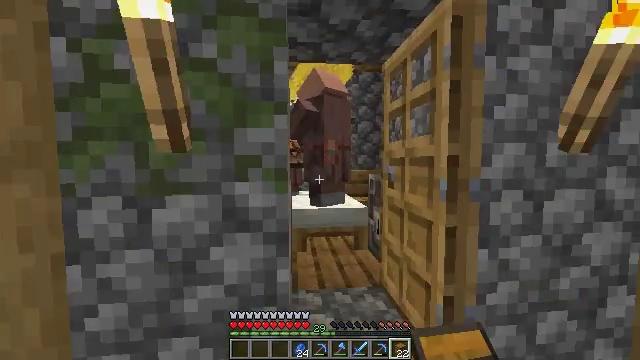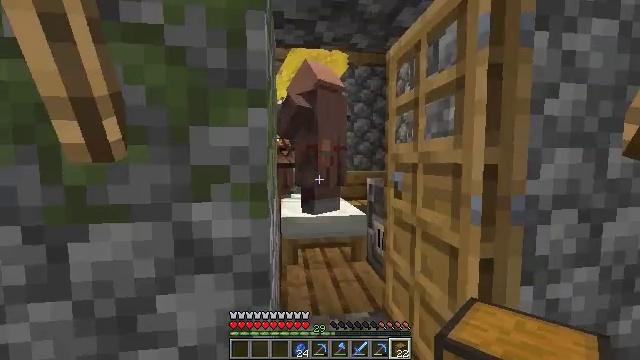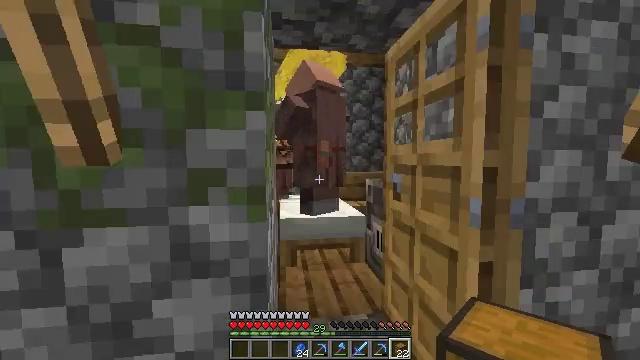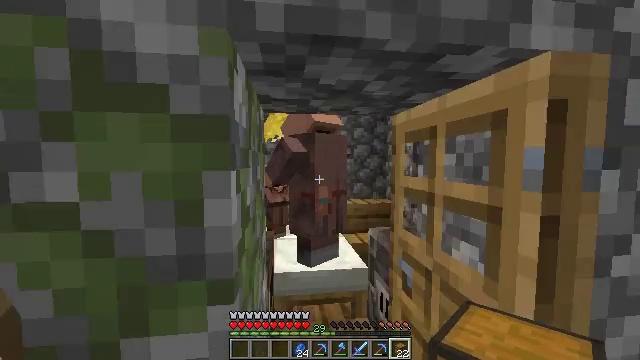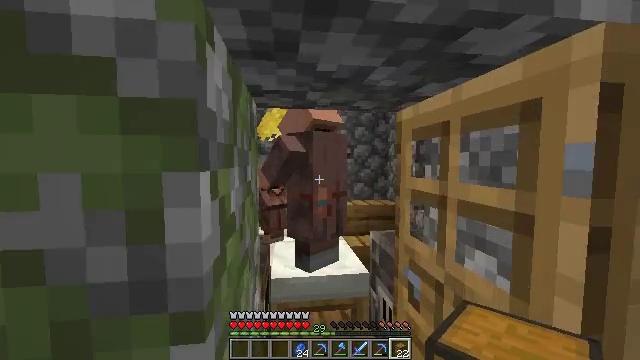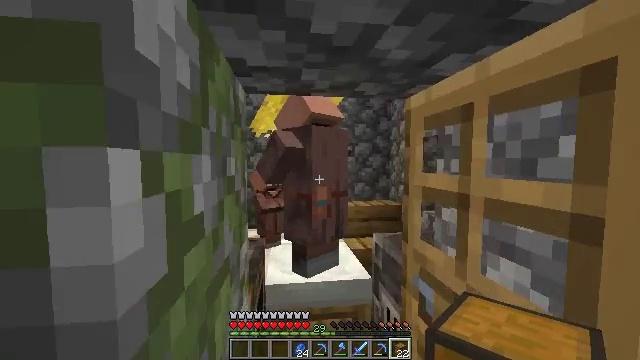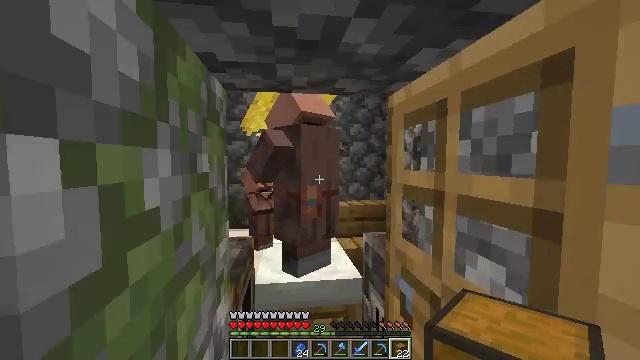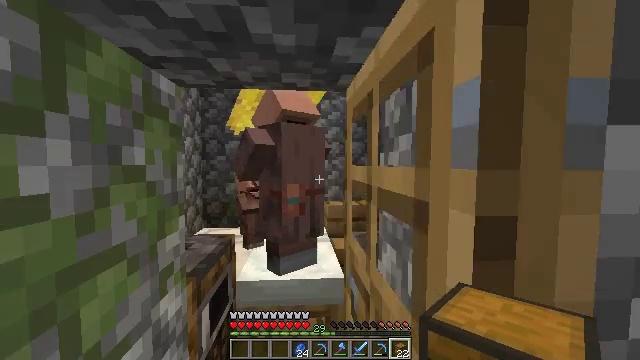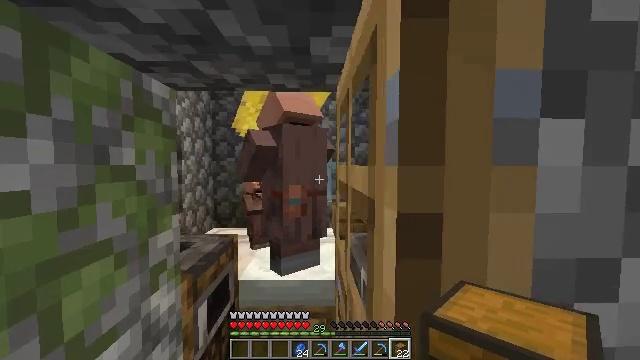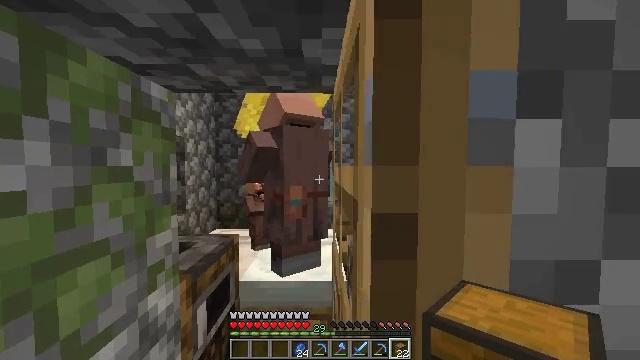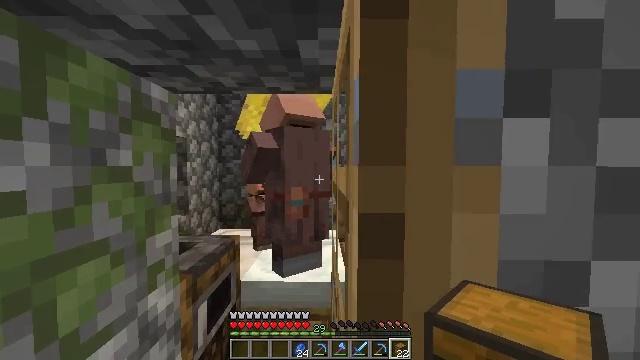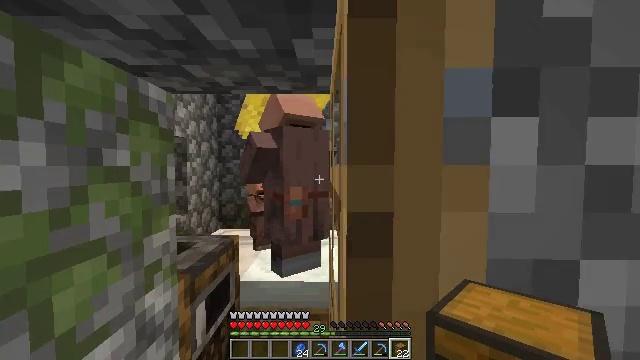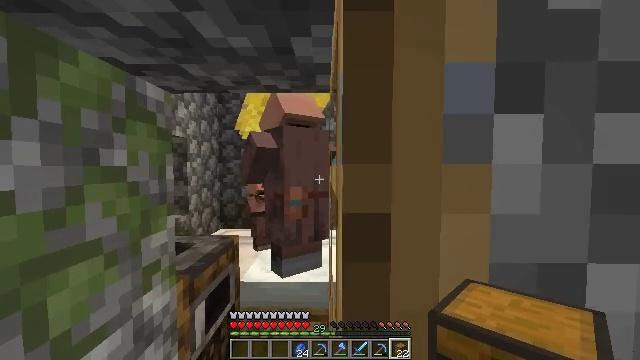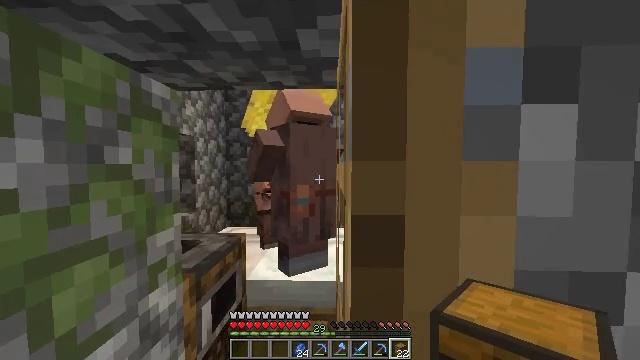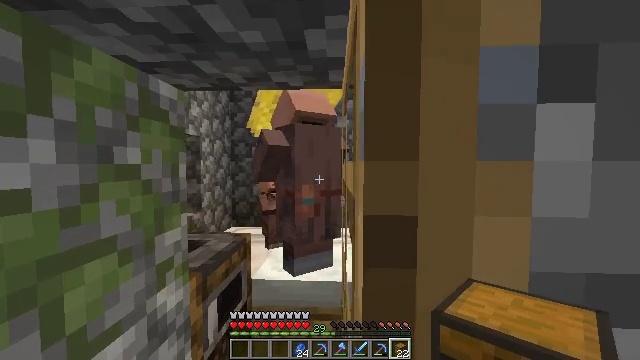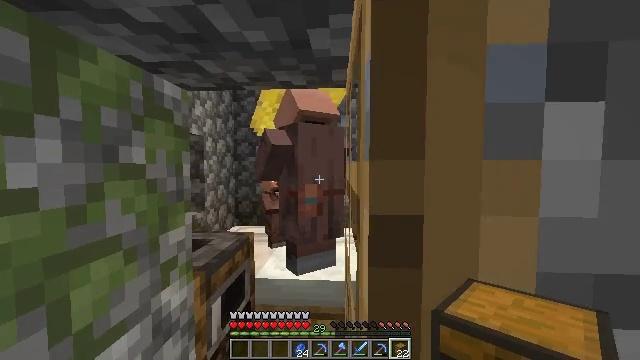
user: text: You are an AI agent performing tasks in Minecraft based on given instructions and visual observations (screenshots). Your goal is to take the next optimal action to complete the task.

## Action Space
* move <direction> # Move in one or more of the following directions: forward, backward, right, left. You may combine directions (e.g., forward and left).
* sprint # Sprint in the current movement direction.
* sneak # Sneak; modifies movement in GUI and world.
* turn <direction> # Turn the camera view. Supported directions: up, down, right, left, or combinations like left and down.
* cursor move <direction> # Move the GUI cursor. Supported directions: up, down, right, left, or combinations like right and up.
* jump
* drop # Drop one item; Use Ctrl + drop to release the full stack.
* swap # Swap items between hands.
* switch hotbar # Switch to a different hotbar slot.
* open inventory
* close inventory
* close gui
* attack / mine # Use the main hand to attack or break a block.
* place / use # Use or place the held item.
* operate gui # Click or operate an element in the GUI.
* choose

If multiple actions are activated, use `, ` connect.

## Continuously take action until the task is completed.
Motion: motion action
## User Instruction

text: Open a crafting table to craft an apple.
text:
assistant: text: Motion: move forward, turn right
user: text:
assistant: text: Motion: move forward
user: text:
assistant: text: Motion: move forward
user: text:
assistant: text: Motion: move forward
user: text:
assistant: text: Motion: move forward and move right
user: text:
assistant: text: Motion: move right
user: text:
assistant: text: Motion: move right, turn left
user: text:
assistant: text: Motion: turn left
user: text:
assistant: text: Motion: turn left
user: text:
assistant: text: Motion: no_op
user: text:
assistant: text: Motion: no_op
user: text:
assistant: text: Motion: move forward
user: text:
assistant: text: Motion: move forward, turn left
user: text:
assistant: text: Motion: move forward
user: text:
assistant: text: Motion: move forward
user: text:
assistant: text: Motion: move forward, turn left
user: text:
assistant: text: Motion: turn left
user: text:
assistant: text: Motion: no_op
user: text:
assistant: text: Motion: no_op
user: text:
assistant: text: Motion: move forward
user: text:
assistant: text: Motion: move forward and move left, turn right
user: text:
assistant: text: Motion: move forward and move left, turn right
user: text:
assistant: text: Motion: move forward and move left, turn right
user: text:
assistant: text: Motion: move forward
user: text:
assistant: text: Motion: no_op
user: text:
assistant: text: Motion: no_op
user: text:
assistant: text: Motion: no_op
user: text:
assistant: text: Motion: no_op
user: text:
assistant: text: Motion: turn up
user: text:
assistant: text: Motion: no_op